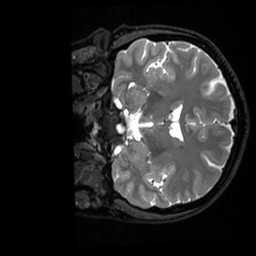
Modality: T2w
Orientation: coronal